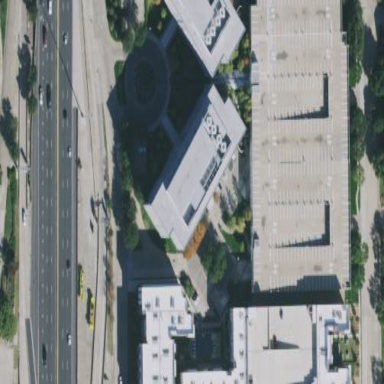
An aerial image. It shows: Commercial building.